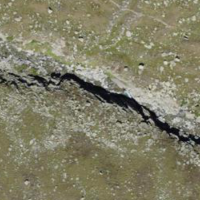
EUNIS habitat code: 31
Species observed at this site:
Salix herbacea
Geum montanum